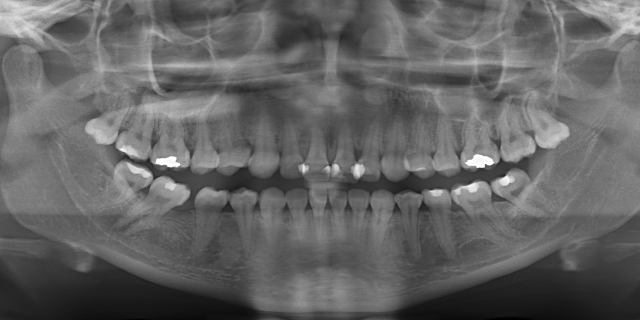
adult